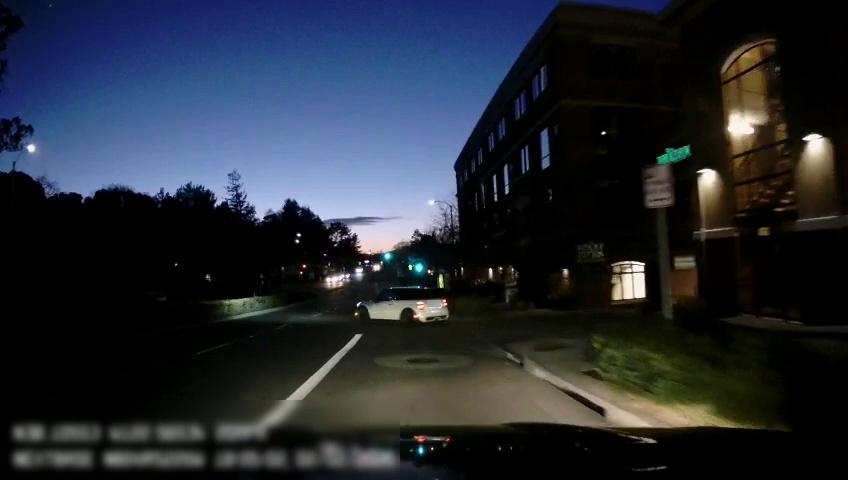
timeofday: Dusk/Dawn/Twilight
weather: Other
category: Drivable Space
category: Drivable Space
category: Vehicles | SUV
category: Lanes | Alternate Lane
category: Lanes | Alternate Lane